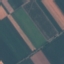
Label: AnnualCrop